Question: I have a listview in Android which is dynamically loaded. The list view holds an image and on it is shows the description of the image which should ideally take up 20% of the images' height. How do I check if my textview which is on top of the image view in my list is taking a max height of 20% of the image?

As you can see from the screenshot, "Harvey's - -check in for a chance to win a free burger
Picker, ON" is fitting in the textview in 2 lines, sometimes if my android device is small it exceeds the background (black colored) view and looks bad. I need to stop that so I decided I must truncate the string if it overflows on my textview.
How do I truncate the strings on the textview so that once that 20% of the imageview height has been reached the image description ends with "..."
The xml I have at the moment is given below. Note that com.parse.myPackage.AspectRatioImageView is just a custom view for an imageview
'''
<RelativeLayout xmlns:android="http://schemas.android.com/apk/res/android"
android:layout_width="fill_parent"
android:layout_height="fill_parent"
android:background="#FFFFFFFF" >
<com.parse.myPackage.AspectRatioImageView
android:id="@+id/campaignImageLabel"
android:layout_width="fill_parent"
android:layout_height="wrap_content"
android:adjustViewBounds="true"
android:scaleType="fitXY"
android:src="@drawable/blank" />
<FrameLayout
android:id="@+id/frameLayout1"
android:layout_width="fill_parent"
android:layout_height="wrap_content"
android:layout_above="@+id/frameLayout2"
android:layout_alignParentLeft="true"
android:background="@color/fadedBlack">
<TextView
android:id="@+id/campaignNameLabel"
android:layout_width="wrap_content"
android:layout_height="wrap_content"
android:text="Loading..."
android:layout_marginLeft="10dp"
android:textColor="@color/white"
android:textAppearance="?android:attr/textAppearanceMedium"
android:textStyle="bold" />
</FrameLayout>
<FrameLayout
android:id="@+id/frameLayout2"
android:layout_width="fill_parent"
android:layout_height="wrap_content"
android:layout_alignBottom="@+id/campaignImageLabel"
android:layout_alignParentLeft="true"
android:background="@color/fadedBlack">
<TextView
android:id="@+id/campaignLocationLabel"
android:layout_width="wrap_content"
android:layout_height="wrap_content"
android:layout_marginLeft="10dp"
android:text="Location Loading..."
android:textColor="@color/white"
android:textAppearance="?android:attr/textAppearanceMedium"
android:textStyle="bold" />
</FrameLayout>
'''
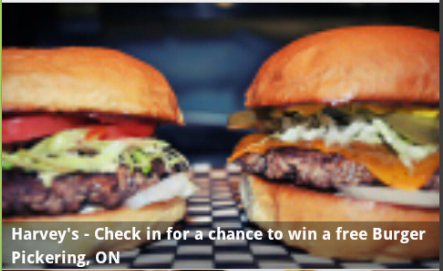
Answer: Try this on your TextView
'''
android:maxLines="2"
android:ellipsize="end"
'''
This will truncate your text and place "..." at the end if it is longer than 2 lines